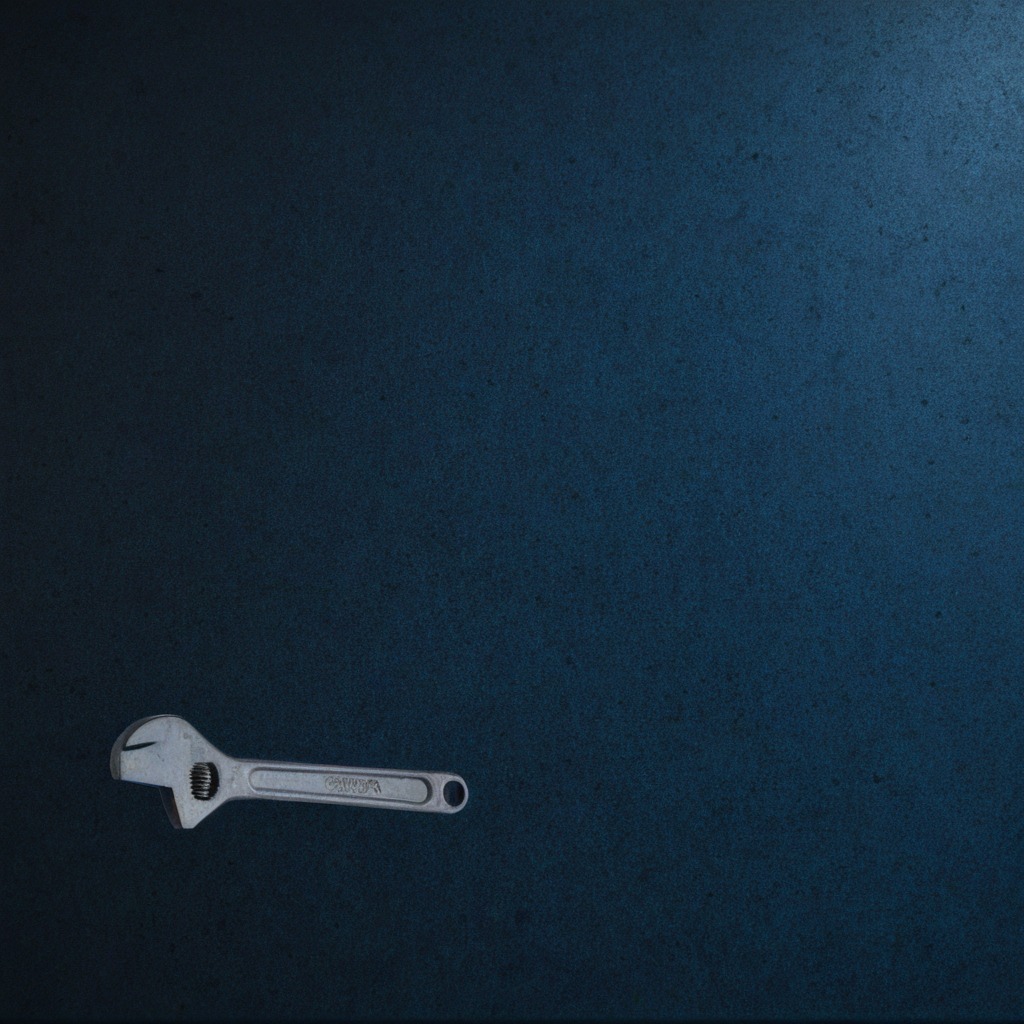
A wrench is lying on the granite tabletop.